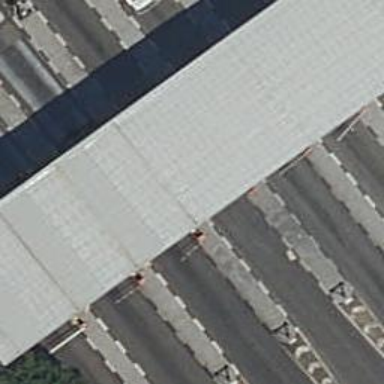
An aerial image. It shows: Toll booth barrier is depicted in the image.